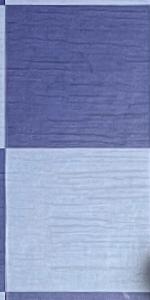
Label: Empty